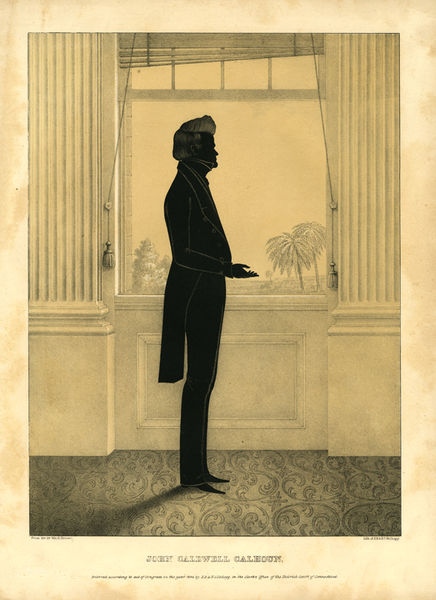
Titel: John Galdwell Calhoun (from Folio of Silhouettes of Famous Men)
Künstler: Edmund Burke Kellogg
Standort: Amherst (Massachusetts, USA)
Institution: Mead Art Museum, Amherst College
Schlagwörter: curtain, curtains, white, window, black, carpet, dark, hair, nose, old, room, wall, servant, floor, palm, wallpaper, hand, man, sky, tree, house, trees, drapes, stand, suit, view, drawing, decoration, shadow, chin, tail, jacket, outside, person, day, historical, history, walls, mansion, shoes, figure, shade, minimal, land, gesture, open, standing, text, silhouette, moulding, blind, inside, tassle, blinds, creme, black man, sillouette, dressy, butler, siluett, pinguin, blands, cutrains, blacke, wndow, bliinds